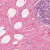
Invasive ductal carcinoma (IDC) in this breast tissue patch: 0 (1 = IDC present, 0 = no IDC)